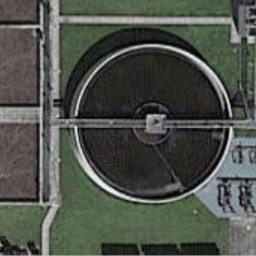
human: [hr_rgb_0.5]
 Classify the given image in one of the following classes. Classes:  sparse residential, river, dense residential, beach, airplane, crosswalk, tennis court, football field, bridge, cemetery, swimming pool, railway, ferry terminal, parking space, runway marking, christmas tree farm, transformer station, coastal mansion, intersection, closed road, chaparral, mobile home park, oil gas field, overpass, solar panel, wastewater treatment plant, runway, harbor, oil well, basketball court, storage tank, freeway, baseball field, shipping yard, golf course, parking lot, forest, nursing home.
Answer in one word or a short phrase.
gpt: wastewater treatment plant